Question: I have a word document in my server, that I want to send to my client. Actually I want them to download that file. I am creating that file in runtime, and I want to delete it after they download it from my server. I'm trying this scenario locally. After the creation of file, my server sends it to client. In web browser I see this:

I don't want this. I want web browser to open save file dialog. I want client to download real file. Here is my code :
'''
Guid temp = Guid.NewGuid();
string resultFilePath = Server.MapPath("~/formats/sonuc_" + temp.ToString() + ".doc");
if (CreateWordDocument(formatPath, resultFilePath , theLst)) {
Response.TransmitFile(resultFilePath);
Response.Flush();
System.IO.File.Delete(resultFilePath);
Response.End();
}
'''
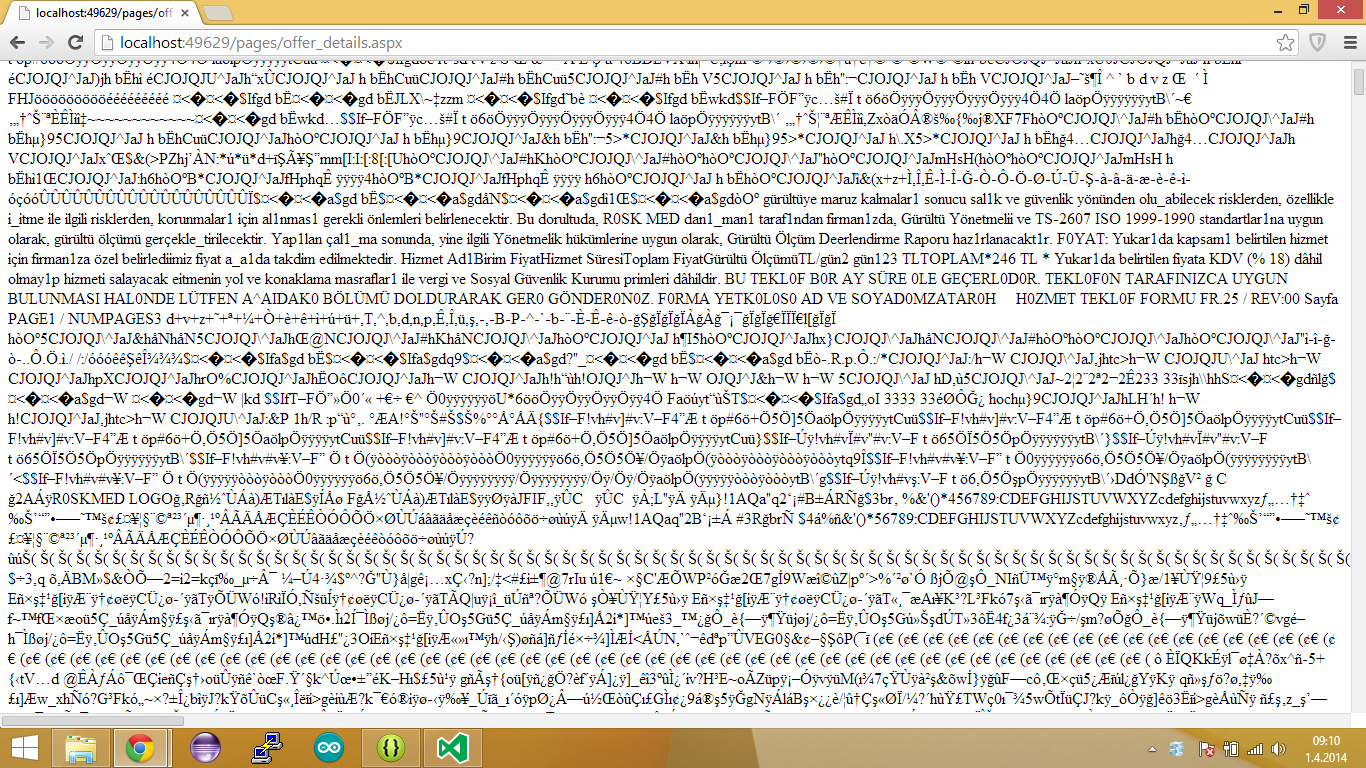
Answer: This snippet should do the trick, but notice that this will result in loading the whole file into the memory (of the server).
'''
private static void DownloadFile(string path)
{
FileInfo file = new FileInfo(path);
byte[] fileConent = File.ReadAllBytes(path);
HttpContext.Current.Response.Clear();
HttpContext.Current.Response.AddHeader("Content-Disposition", string.Format("attachment; filename={0}", file.Name));
HttpContext.Current.Response.AddHeader("Content-Length", file.Length.ToString());
HttpContext.Current.Response.ContentType = "application/octet-stream";
HttpContext.Current.Response.BinaryWrite(fileConent);
file.Delete();
HttpContext.Current.Response.End();
}
'''